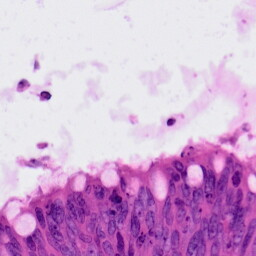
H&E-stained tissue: Colon